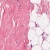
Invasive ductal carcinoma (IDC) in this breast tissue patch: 0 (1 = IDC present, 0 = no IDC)